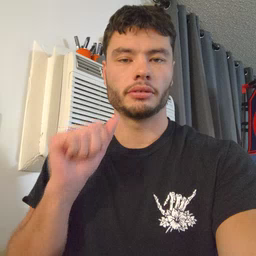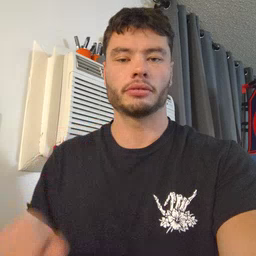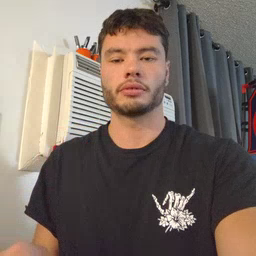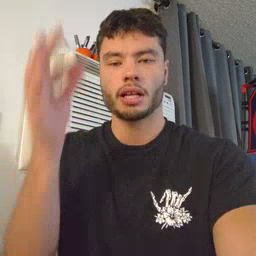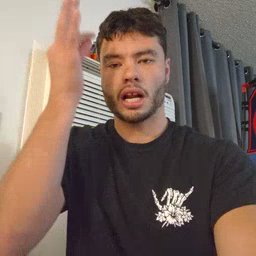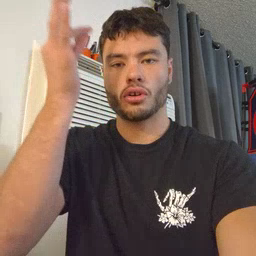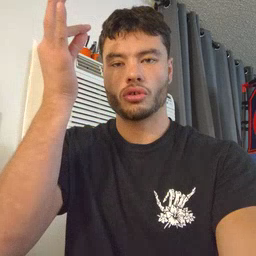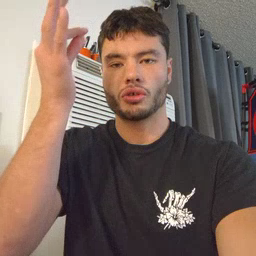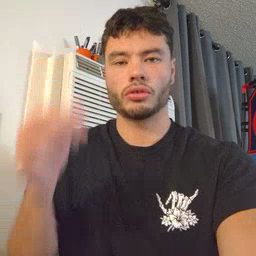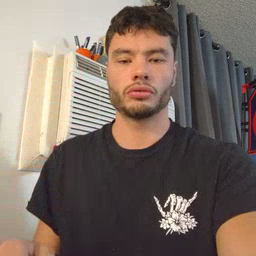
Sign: hair